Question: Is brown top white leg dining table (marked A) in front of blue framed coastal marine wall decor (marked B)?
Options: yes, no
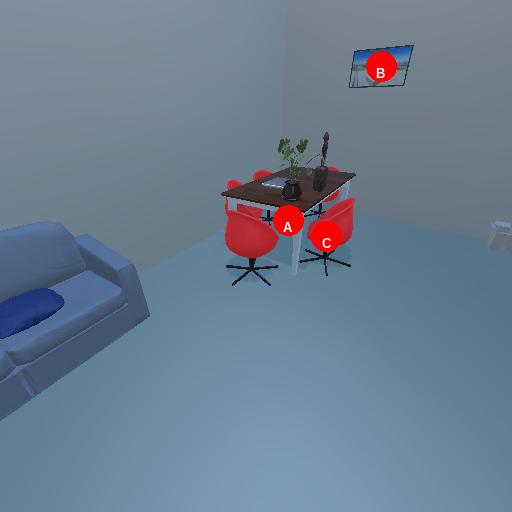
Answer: yes